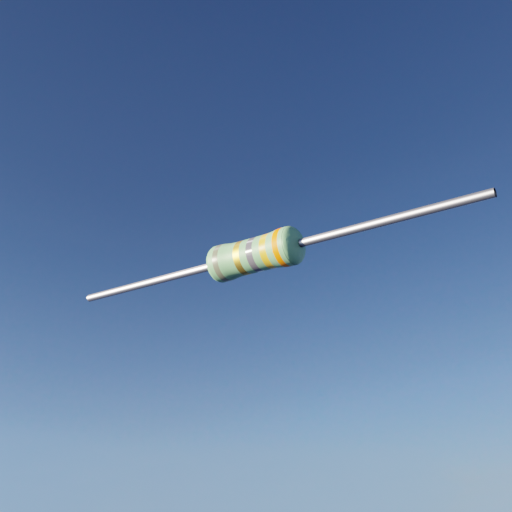
Resistor colour bands (in order): gray, gold, gray, gold, orange